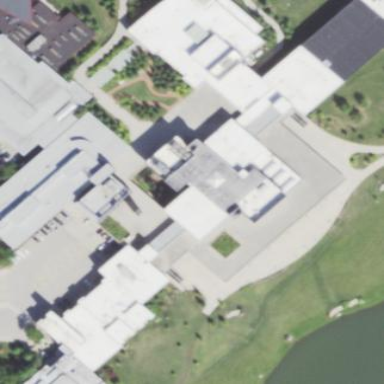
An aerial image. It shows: College building.